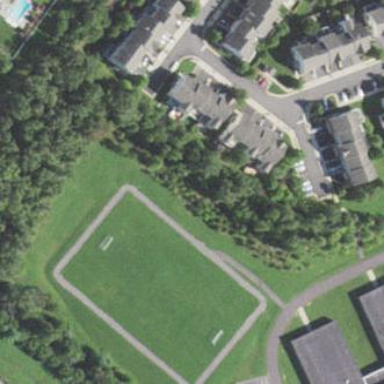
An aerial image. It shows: Soccer pitch for leisure land activities.